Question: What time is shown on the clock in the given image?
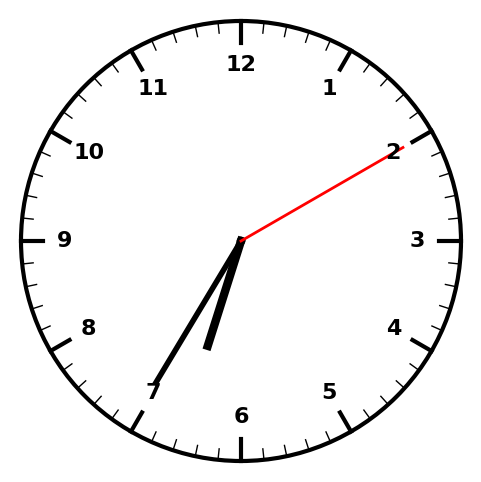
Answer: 06:35:10